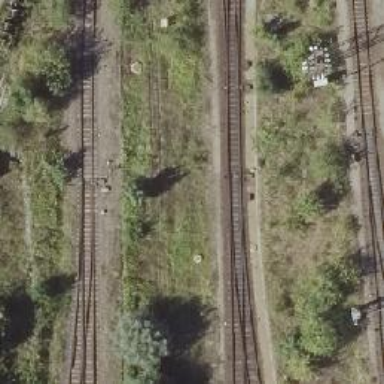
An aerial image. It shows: Railway switch.